四年级 · 算术
暑假李丽莎一家计划去泰国旅游，提前在网上查到当天的汇率是： 1 泰铢 $=0.2194$ 人民币， 1 人民币 $=4.5589$ 泰铢，当天，妈妈用 1 万元人民币可以兑换多少泰铢 $?$

$\Phi$

货市兑换

1泰铢 $=0.2194$ 人民市

1 人民币 $=4.5589$ 泰铢 1

转换

数据仅供参考，交易时以银行柜台成交价为准
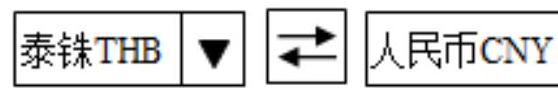
答案: 解45589 泰铢

【分析】根据题意可知，1人民币 $=4.5589$ 泰铢，1 万元人民币是 10000 元人民，可以兑换 10000 个 4.5589 泰铢, 即 $4.5589 \times 10000$ 泰铢。

【详解】 1 万元 $=10000$ 元

$4.5589 \times 10000=45589$ (泰铢)

答: 妈妈用 1 万元人民币可以党换 45589 泰铢。

【点睛】本题考查小数点位置的移动引起小数大小的变化规律, 一个数的小数点向右移动三位, 这个数就扩大到原数的 1000 倍。